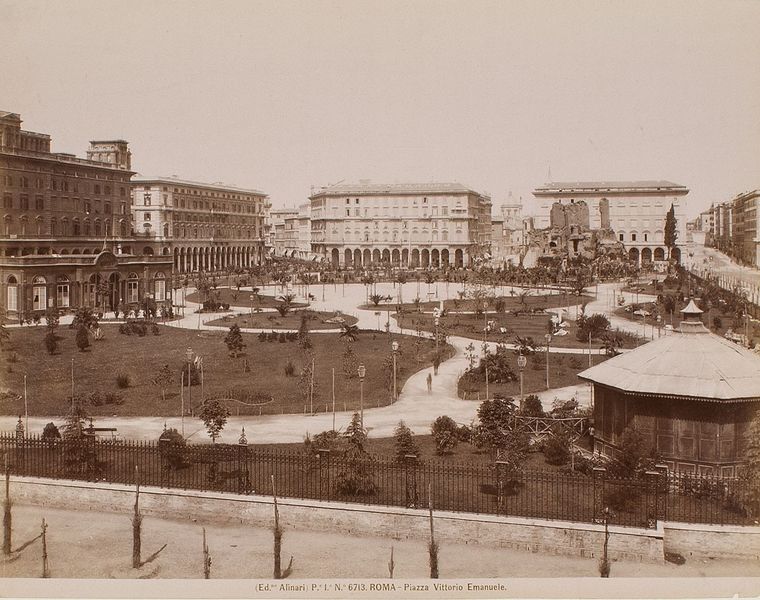
Titel: Piazza Vittorio Emanuele II, Rom
Künstler: Fratelli Alinari
Standort: Hamburg
Institution: Museum für Kunst und Gewerbe Hamburg
Schlagwörter: architektur, foto, fotografie, photographie, photo, architekturfotografie, albumin, parks, lichtbild, reisefotografie, historische, architekturphotographie, bildwerke, angewandte und bildende kunst, hessische systematik, schwarzweißpositivverfahren, silbersalzverfahren, schwarzweißfotografie, gebäude, örtlichkeit, straße, stätte, straßen, plätze, reisephotographie, albuminpapier, gärten